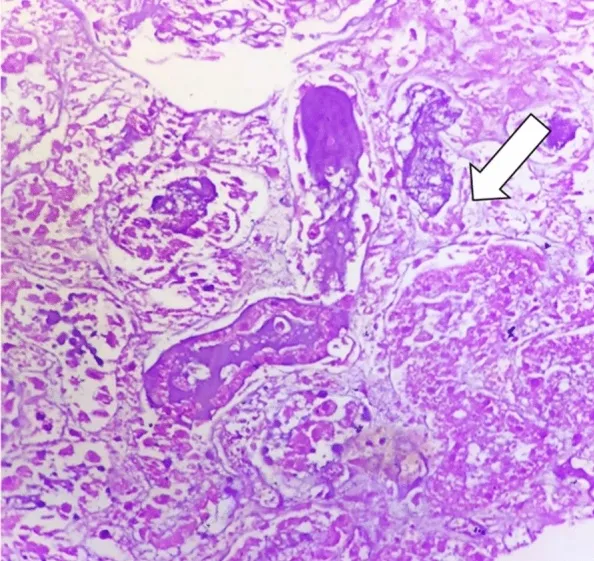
Histopathology image showing necrosis of the glomeruli with fungal hyphae H and E (400x).
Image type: pathology (pas)